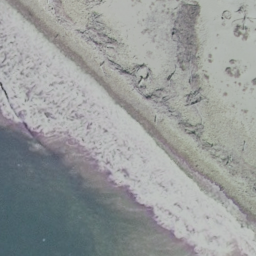
Label: beach